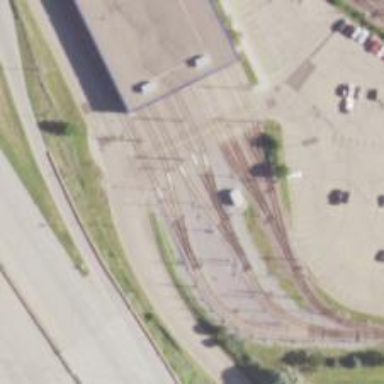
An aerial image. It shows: Light rail yard with electrified contact lines.